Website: lowes
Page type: customer-info-address
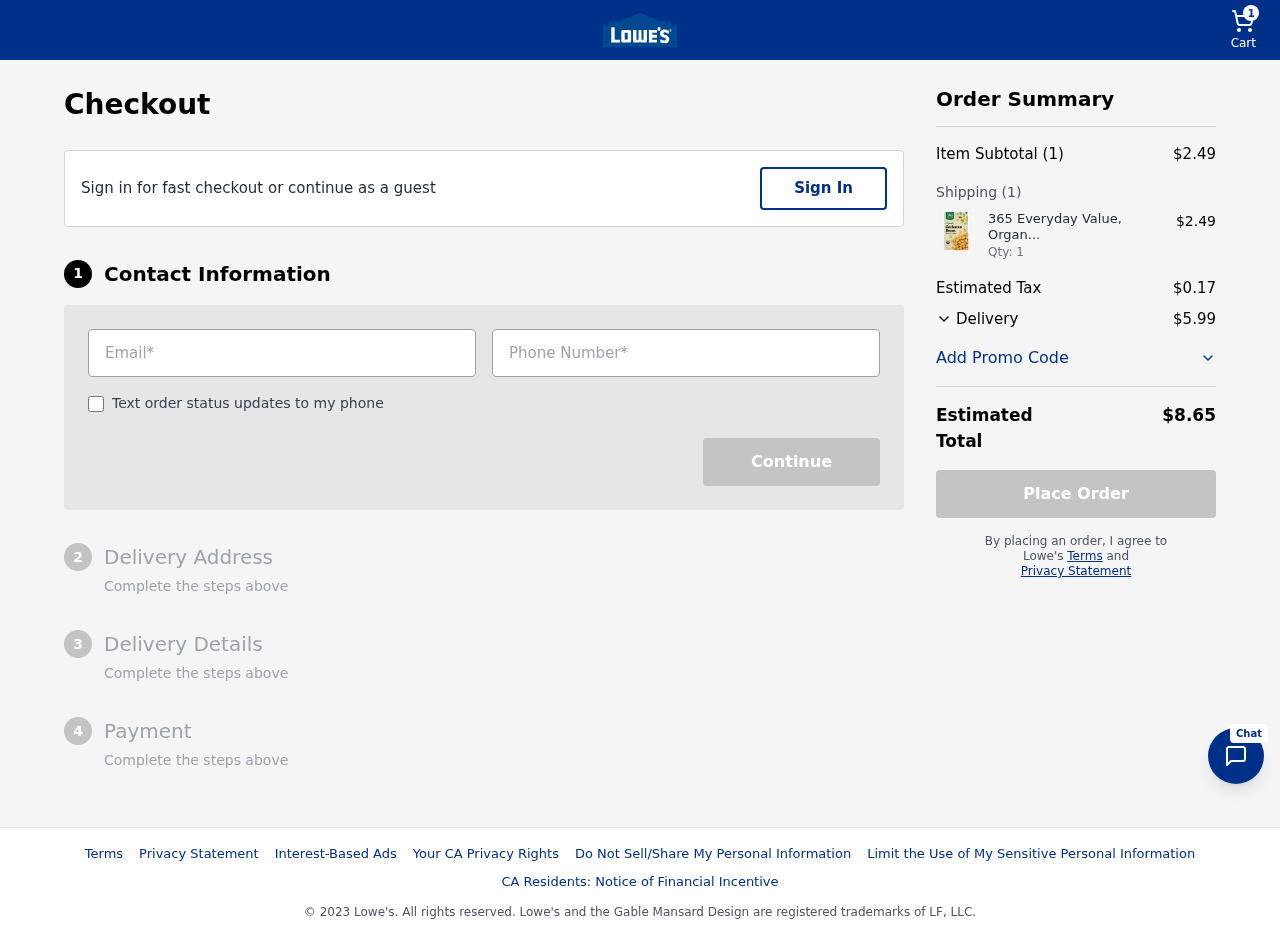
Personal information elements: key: PII_EMAIL
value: brenda_maxwell@hotmail.com
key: PII_PHONE
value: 2164197233
Product elements: key: PRODUCT1_NAME
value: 365 Everyday Value, Organic Garbanzo Beans, No Salt Added, 13.4 oz
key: PRODUCT1_PRICE
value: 2.49
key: PRODUCT1_QUANTITY
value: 1
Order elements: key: ORDER_NUM_ITEMS
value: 1
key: ORDER_SUBTOTAL
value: $2.49
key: ORDER_NUM_ITEMS2
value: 1
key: ORDER_TAX
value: $0.17
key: ORDER_SHIPPING_COST
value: $5.99
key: ORDER_TOTAL
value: $8.65